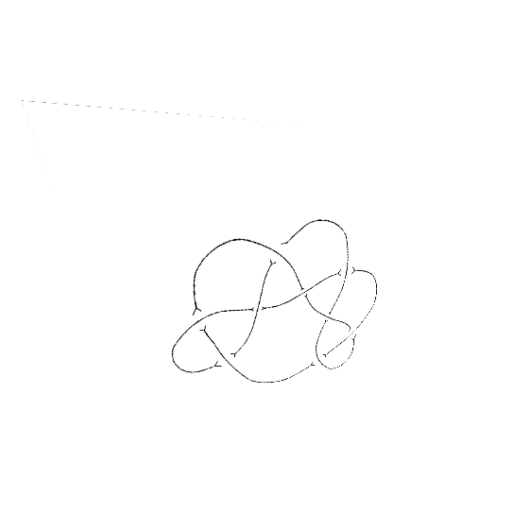
Crossing number: 9